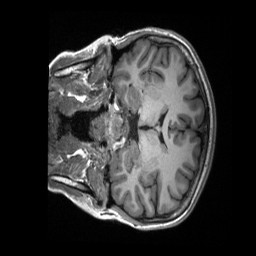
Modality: T1w
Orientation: coronal
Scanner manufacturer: siemens
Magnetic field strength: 3 T
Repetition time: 2.3 s
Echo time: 0.00232 s